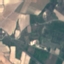
Land use / land cover: PermanentCrop